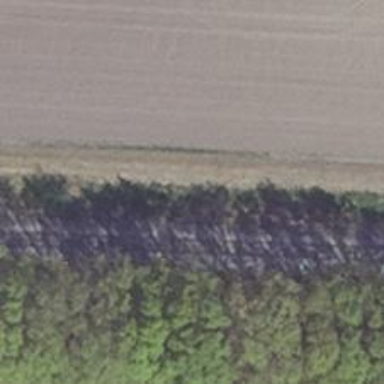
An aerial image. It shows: Deciduous tree with broadleaved leaves.